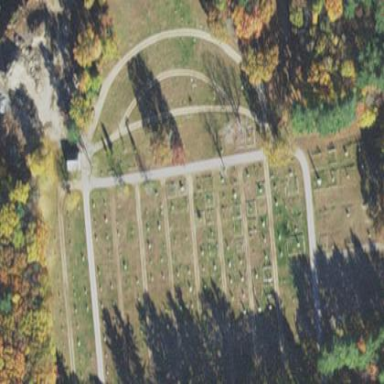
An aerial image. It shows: Cemetery.